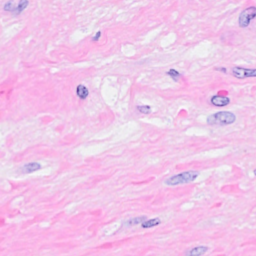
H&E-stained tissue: Breast